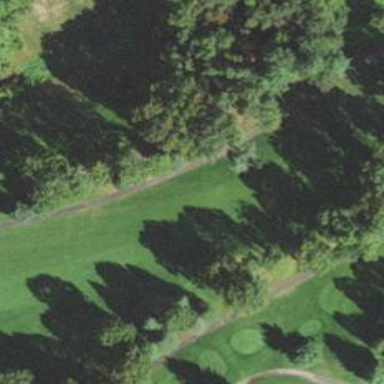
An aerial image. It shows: Path for both roads and golfers.